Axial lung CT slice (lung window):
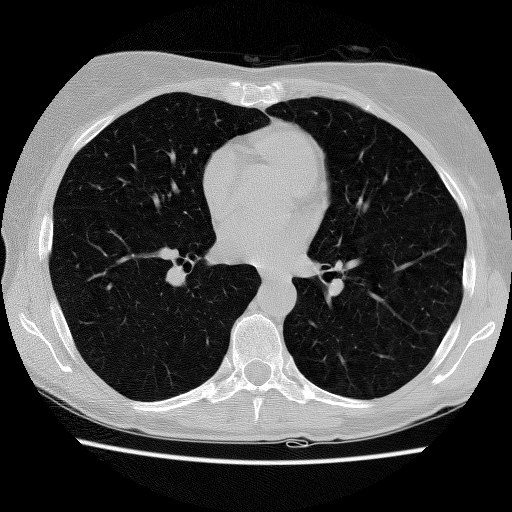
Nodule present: no